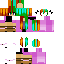
A female human skin with pale skin, wearing red long hair dressed in a green hoodie and brown pants, featuring a closed mouth.